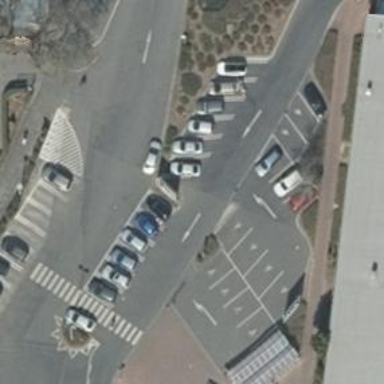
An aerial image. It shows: Parking space is available.